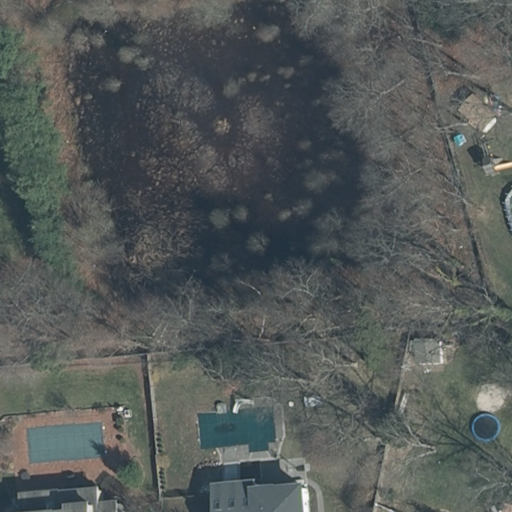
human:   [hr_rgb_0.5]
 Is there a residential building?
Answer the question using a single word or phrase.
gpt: yes

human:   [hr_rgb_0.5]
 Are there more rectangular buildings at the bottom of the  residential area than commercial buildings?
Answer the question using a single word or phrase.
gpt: no

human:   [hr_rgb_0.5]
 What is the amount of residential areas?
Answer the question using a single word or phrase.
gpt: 1

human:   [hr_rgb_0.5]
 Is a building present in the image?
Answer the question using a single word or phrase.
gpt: yes

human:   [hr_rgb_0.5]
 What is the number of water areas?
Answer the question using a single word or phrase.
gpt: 0

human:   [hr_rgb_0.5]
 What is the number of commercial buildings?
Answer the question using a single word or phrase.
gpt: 0

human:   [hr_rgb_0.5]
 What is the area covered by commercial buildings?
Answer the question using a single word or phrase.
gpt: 0m2

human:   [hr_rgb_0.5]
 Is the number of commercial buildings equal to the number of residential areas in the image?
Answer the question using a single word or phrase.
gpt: no

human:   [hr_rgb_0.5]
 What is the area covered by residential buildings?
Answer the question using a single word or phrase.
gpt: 192m2

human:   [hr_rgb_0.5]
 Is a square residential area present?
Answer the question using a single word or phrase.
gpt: no

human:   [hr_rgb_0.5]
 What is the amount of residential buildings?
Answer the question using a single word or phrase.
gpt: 2

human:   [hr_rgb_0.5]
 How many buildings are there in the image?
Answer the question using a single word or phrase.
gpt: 4

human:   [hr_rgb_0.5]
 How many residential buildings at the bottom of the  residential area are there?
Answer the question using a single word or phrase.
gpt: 0

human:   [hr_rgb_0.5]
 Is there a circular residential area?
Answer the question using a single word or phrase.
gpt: no

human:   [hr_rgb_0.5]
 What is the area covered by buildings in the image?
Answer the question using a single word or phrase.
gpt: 248m2

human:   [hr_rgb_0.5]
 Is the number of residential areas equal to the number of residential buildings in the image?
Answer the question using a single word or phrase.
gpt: no

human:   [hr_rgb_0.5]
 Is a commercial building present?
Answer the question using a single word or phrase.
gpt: no

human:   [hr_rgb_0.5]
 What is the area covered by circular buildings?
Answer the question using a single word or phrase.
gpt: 0m2

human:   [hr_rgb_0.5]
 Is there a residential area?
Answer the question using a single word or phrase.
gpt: yes

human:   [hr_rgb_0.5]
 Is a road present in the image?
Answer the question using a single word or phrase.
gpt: no

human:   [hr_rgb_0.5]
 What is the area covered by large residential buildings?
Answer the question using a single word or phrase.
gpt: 0m2

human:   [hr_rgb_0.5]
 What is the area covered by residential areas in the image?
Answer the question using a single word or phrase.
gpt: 10632m2

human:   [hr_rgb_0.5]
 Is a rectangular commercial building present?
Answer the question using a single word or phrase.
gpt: no

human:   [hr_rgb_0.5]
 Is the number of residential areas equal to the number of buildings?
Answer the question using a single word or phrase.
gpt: no

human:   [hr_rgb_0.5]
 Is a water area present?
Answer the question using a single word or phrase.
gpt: no

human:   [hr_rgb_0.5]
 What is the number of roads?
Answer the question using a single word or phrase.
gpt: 0

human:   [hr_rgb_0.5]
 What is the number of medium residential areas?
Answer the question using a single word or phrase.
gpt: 0

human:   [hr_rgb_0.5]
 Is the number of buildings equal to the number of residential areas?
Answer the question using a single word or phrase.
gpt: no

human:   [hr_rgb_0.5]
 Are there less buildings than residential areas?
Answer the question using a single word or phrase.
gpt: no

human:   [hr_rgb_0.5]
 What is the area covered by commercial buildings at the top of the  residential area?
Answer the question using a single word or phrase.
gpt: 0m2

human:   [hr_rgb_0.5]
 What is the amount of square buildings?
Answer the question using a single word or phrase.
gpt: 0

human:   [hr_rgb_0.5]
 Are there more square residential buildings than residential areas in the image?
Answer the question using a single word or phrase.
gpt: no

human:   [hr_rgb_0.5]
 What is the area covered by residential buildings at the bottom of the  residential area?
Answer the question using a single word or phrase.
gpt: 0m2

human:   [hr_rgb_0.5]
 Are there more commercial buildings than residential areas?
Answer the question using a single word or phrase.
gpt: no

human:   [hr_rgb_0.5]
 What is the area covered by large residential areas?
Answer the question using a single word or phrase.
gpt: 10632m2

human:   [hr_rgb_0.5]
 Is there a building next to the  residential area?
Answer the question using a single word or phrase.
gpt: yes

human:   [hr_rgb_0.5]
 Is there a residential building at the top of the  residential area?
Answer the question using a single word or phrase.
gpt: yes

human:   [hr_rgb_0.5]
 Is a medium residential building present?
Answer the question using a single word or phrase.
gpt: yes

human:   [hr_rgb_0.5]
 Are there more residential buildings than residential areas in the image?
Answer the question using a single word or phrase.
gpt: yes

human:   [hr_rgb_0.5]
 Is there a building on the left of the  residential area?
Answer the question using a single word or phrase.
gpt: yes

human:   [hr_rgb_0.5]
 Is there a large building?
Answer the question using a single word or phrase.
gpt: no

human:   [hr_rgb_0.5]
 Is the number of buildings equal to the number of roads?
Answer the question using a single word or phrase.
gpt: no

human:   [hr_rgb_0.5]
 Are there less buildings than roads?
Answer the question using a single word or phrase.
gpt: no

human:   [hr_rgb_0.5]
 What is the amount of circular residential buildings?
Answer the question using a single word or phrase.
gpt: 0

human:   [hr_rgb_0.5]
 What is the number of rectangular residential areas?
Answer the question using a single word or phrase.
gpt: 1

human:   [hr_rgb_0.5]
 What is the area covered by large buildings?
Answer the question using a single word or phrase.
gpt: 0m2

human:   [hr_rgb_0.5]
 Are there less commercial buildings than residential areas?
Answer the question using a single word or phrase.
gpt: yes

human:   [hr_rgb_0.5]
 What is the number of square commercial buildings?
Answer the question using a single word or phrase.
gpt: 0

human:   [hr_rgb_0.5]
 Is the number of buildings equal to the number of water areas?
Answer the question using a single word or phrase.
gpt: no

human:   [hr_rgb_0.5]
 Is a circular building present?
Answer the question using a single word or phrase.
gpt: no

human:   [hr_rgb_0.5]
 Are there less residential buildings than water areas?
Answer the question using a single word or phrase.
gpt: no

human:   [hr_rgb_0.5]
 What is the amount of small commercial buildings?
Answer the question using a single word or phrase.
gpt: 0

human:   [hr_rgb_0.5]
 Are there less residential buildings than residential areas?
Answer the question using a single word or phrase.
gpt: no

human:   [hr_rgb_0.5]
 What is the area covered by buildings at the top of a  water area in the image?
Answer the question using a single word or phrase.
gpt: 0m2

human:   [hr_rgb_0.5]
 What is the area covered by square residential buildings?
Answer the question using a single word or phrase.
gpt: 0m2

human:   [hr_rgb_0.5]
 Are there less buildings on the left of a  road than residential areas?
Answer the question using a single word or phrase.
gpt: yes

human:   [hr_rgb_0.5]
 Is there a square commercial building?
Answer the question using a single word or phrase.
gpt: no

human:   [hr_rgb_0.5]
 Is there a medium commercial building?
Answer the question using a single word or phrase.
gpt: no

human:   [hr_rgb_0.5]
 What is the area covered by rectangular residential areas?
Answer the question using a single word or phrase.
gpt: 10632m2

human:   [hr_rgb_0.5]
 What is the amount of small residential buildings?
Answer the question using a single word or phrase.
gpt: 1

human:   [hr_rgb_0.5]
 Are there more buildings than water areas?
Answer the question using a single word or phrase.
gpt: yes

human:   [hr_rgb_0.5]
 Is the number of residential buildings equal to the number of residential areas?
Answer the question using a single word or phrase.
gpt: no

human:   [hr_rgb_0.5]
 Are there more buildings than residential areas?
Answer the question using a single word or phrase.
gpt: yes

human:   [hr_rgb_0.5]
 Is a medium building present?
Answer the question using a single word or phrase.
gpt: yes